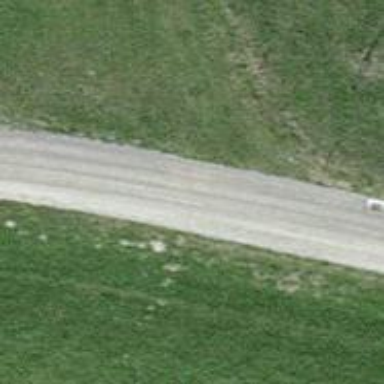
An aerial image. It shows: Track with fine gravel surface. The track type is grade 2.